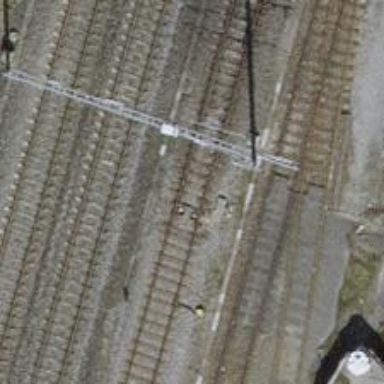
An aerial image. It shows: Railway switch.